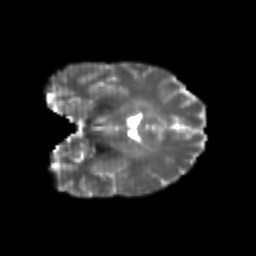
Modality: T2w
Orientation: coronal
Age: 24
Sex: female
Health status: healthy
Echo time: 0.074 s